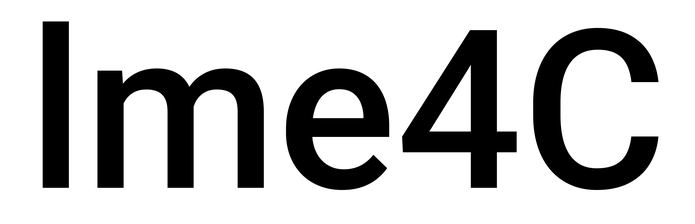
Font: Roboto_Medium